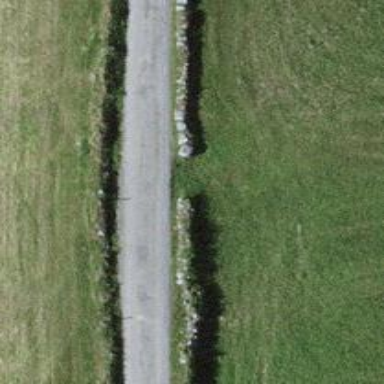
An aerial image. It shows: Dry stone wall barrier.